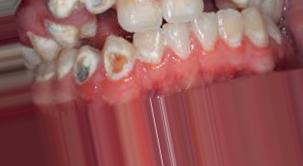
Condition: Caries